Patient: sex M, age 68
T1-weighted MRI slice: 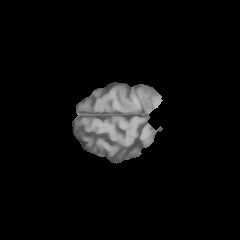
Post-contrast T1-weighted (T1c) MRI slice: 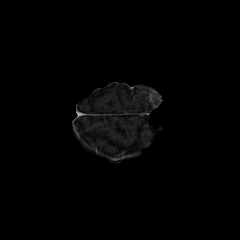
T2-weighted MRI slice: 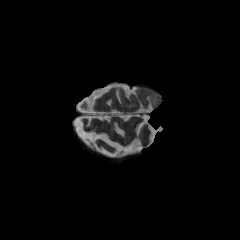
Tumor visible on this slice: yes
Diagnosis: Glioblastoma, IDH-wildtype
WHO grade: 4